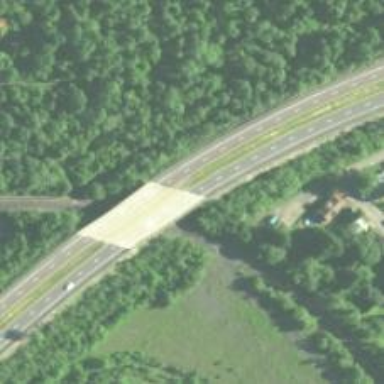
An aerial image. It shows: Bridge over trunk highway expressway.